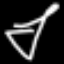
Label: diamond